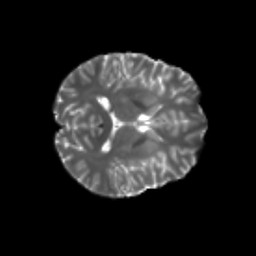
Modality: T2w
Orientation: axial
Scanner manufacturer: siemens
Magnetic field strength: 3 T
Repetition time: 4.16 s
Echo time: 0.0806 s